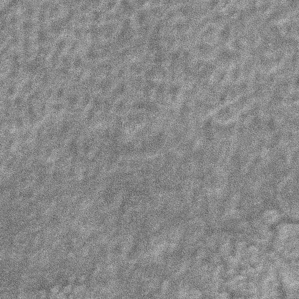
Label: frost